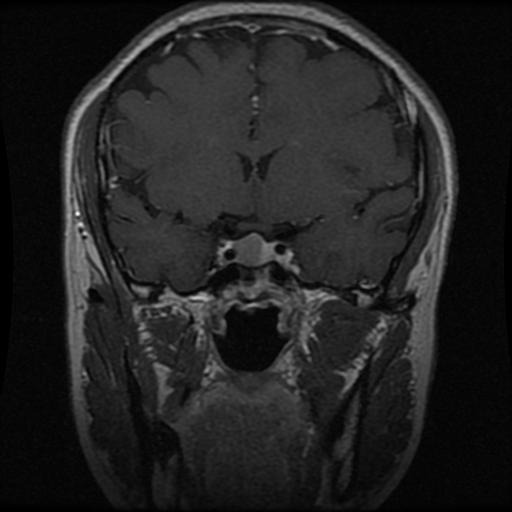
Label: pituitary